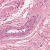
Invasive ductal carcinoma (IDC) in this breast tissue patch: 0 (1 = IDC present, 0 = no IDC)